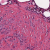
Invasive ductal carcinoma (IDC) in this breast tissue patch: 0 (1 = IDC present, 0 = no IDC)